Field crop: maize
Growth stage: 2
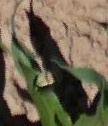
Species: maize